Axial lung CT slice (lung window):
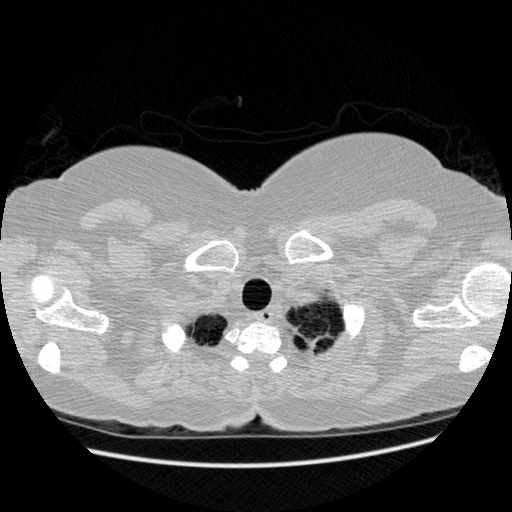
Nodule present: no